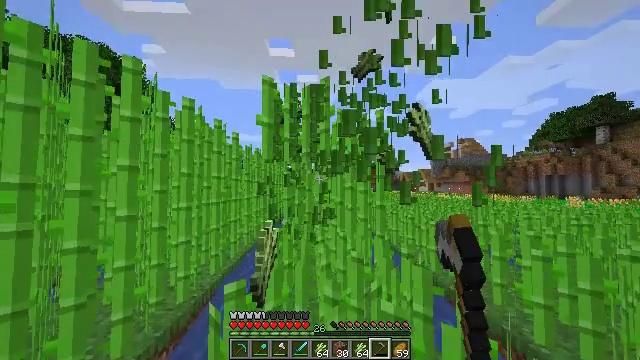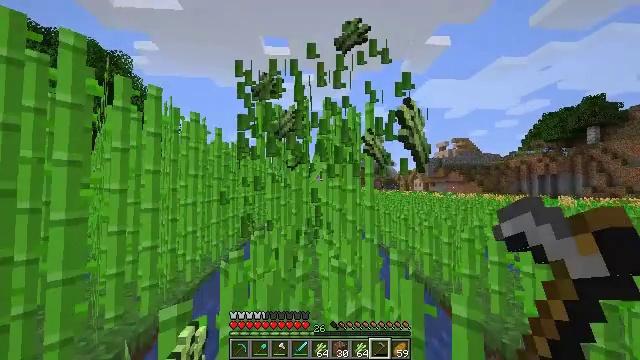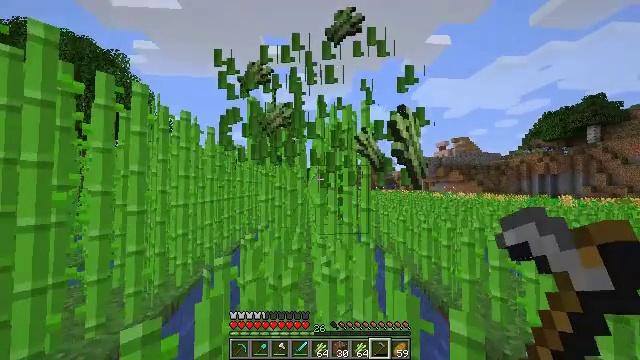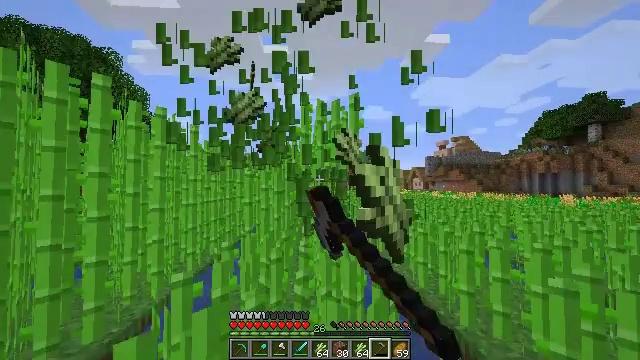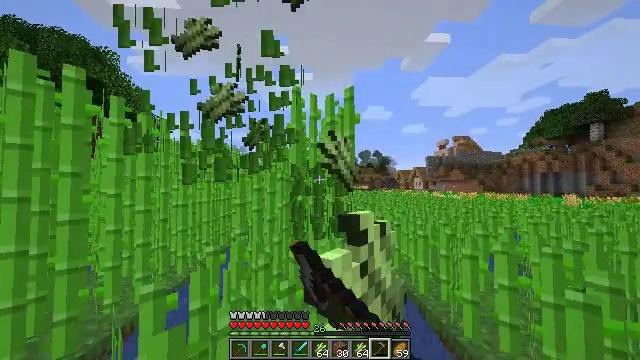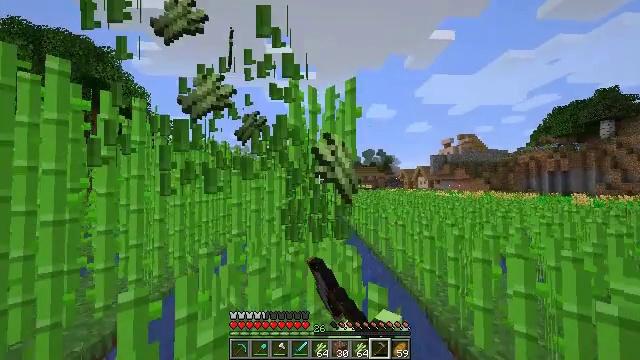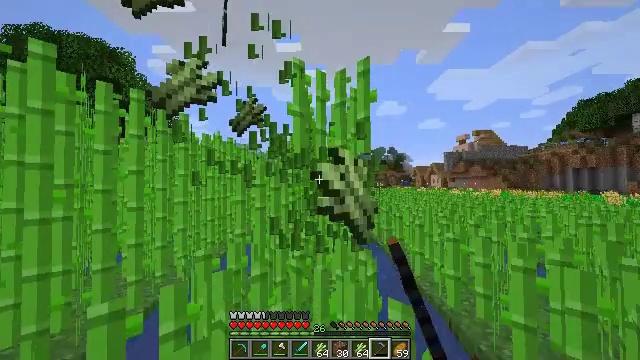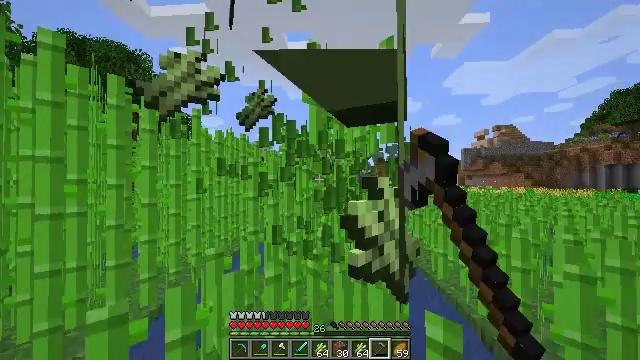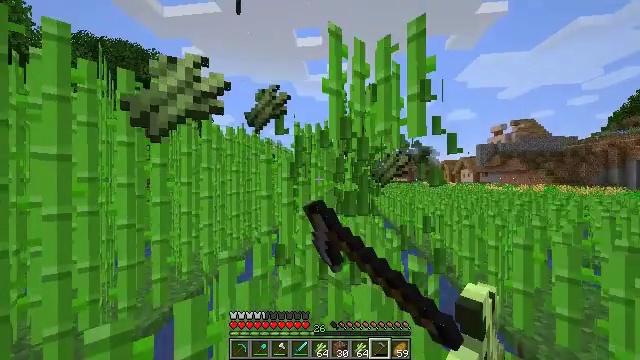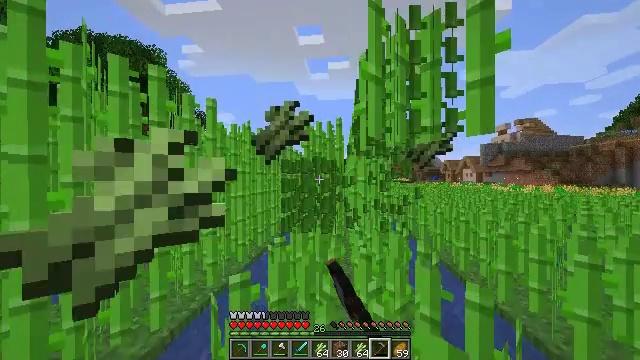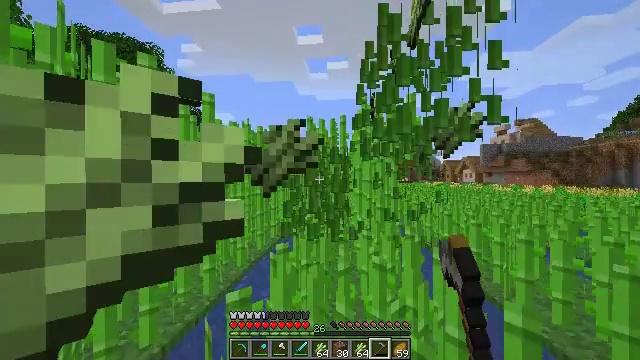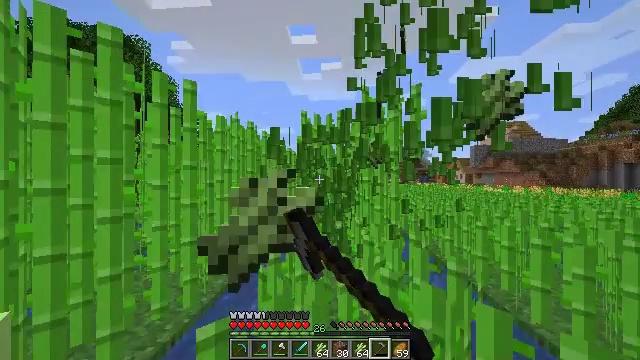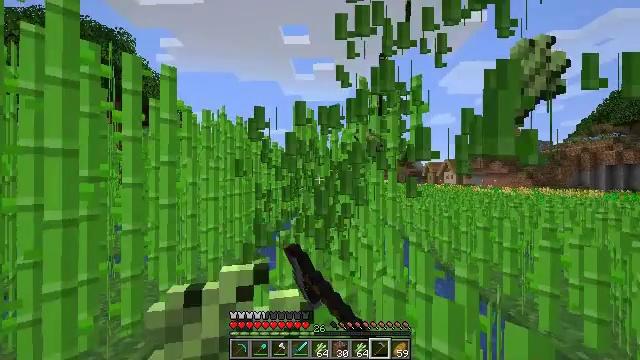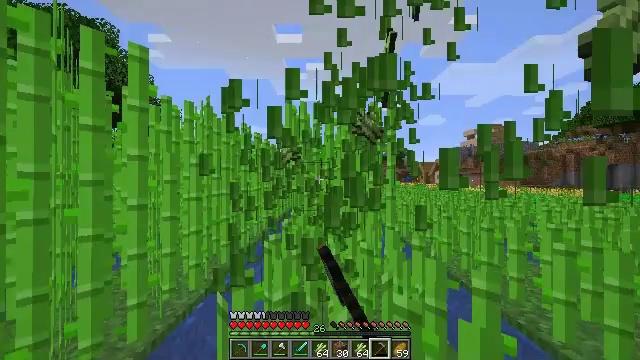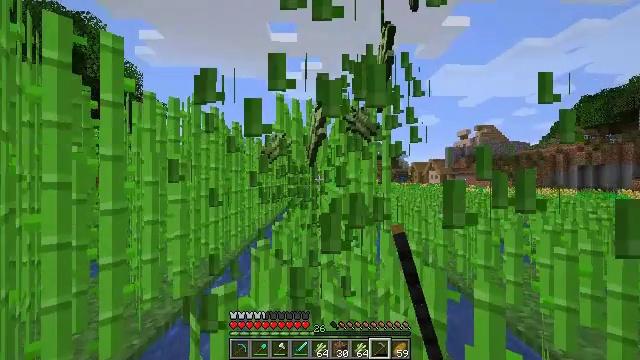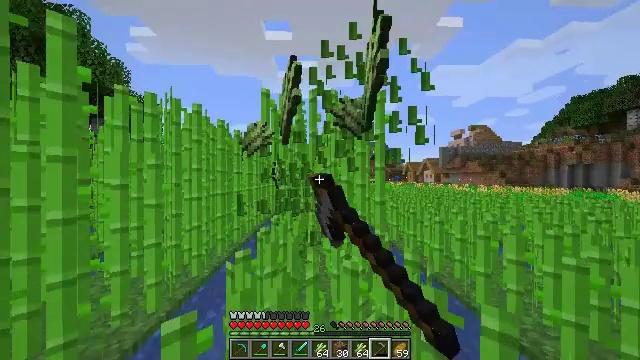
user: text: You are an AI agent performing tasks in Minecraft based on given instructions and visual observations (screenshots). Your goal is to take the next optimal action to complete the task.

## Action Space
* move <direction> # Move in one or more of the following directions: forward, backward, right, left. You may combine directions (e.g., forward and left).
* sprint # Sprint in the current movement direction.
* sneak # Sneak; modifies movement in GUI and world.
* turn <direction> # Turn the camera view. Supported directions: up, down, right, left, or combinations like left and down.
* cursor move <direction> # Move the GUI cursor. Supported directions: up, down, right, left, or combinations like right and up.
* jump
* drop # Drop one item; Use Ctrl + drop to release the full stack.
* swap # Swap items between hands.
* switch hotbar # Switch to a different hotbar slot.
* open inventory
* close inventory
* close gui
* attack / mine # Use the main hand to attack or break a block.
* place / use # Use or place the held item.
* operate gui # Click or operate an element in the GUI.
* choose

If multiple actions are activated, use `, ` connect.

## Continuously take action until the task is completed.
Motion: motion action
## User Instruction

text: Harvest sugar cane from the plant.
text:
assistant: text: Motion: move forward and move right, sprint, turn right, attack / mine
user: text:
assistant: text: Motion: move forward and move right, sprint, attack / mine
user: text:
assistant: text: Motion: move forward and move right, sprint, attack / mine
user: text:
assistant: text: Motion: move forward, sprint, attack / mine
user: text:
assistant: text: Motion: move forward, sprint, attack / mine
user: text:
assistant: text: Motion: move forward and move left, sprint, turn left, attack / mine
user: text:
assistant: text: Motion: move forward and move left, sprint, turn left, attack / mine
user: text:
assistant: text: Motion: move forward and move left, sprint, turn left, attack / mine
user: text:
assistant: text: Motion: move forward and move left, sprint, attack / mine
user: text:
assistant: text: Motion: move forward, sprint, attack / mine
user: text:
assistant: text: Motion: move forward, sprint, turn right, attack / mine
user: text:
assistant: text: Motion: move forward, sprint, turn right, attack / mine
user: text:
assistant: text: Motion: move forward, sprint, turn right, attack / mine
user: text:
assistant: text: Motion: move forward and move right, sprint, turn right, attack / mine
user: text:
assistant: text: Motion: move forward and move right, sprint, turn right, attack / mine
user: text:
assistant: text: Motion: move forward and move right, sprint, turn right, attack / mine
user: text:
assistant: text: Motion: move forward and move right, sprint, attack / mine
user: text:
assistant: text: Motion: move forward and move right, sprint, attack / mine
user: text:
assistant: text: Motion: move forward, sprint, turn left, attack / mine
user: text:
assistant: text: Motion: move forward and move left, sprint, turn left, attack / mine
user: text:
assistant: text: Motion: move forward and move left, sprint, turn left, attack / mine
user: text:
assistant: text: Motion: move forward and move left, sprint, attack / mine
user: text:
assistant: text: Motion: move forward and move left, sprint, attack / mine
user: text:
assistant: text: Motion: move forward, sprint, attack / mine
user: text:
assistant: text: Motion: move forward, sprint, turn right, attack / mine
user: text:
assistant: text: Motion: move forward, sprint, turn right, attack / mine
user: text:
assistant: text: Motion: move forward, sprint, turn right, attack / mine
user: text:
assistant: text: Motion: move forward, sprint, turn right, attack / mine
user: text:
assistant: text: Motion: move forward and move right, sprint, attack / mine
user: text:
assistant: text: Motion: move forward and move right, sprint, attack / mine